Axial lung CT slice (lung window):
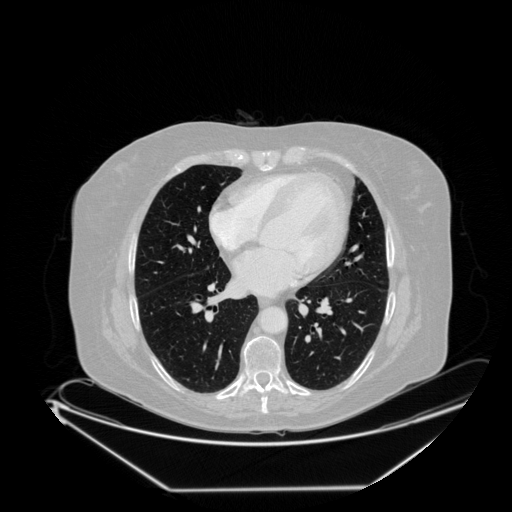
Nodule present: no